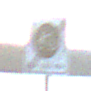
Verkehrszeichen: EndeFahrradstrasse
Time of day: SunriseSunset
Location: Outdoor (RoadRail)
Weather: PartlyCloudy
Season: NotSpecified
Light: Natural